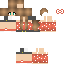
A female human skin with medium skin, wearing brown long hair dressed in a blue hoodie and black shorts, featuring a closed mouth.